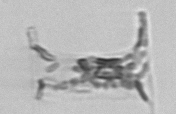
Label: Eucampia